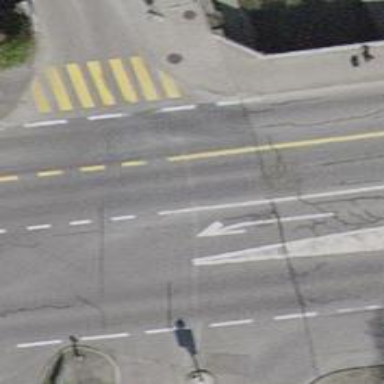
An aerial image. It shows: Primary highway with asphalt surface. The cycleway on the right is designated as share busway.